【题型】解答题　【知识点】平面几何　【难度】easy
如图, 在 $\triangle ABC$ 中, $\angle C = 90^\circ$, $AB = 5$, $BC = 3$, 点 $P$ 在 $AC$ 上(与点 $A$、$C$ 不重合), 点 $Q$ 在 $BC$ 上, $PQ // AB$, 当 $\triangle PQC$ 的周长与四边形 $PABQ$ 的周长相等时, 求 $CP$ 的长。

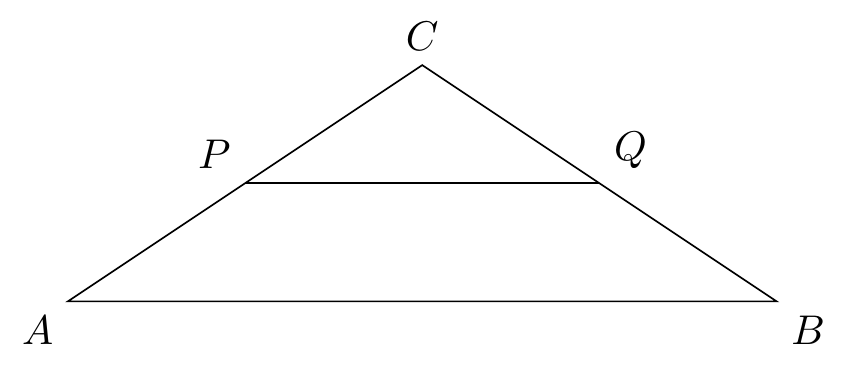
【解答】
解：$\because C_{\triangle PQC} = C_{\text{四边形}PABQ}$,

$\therefore CP + CQ + PQ = BQ + PQ + AP + AB$,

$\therefore CP + CQ = BC - CQ + AC - CP + AB$,

$\because AB = 5$, $BC = 3$, $\angle C = 90^\circ$,

$\therefore AC = \sqrt{AB^2 - BC^2} = 4$,

$\therefore CP + CQ = 3 - CQ + 4 - CP + 5$,

$\therefore CP + CQ = 6$,

$\because PQ // AB$,

$\therefore \frac{CP}{CA} = \frac{CQ}{CB}$,

$\therefore \frac{CP}{4} = \frac{6 - CP}{3}$,

解得 $CP = \frac{24}{7}$。

故答案为：$\frac{24}{7}$。